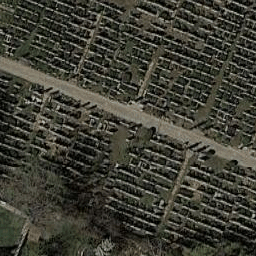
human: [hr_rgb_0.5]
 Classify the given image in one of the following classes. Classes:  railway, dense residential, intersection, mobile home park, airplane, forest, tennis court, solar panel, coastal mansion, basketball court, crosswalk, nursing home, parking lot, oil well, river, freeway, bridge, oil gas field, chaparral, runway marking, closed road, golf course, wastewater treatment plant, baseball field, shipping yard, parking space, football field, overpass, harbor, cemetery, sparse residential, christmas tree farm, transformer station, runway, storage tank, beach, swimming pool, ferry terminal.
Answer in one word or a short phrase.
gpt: cemetery